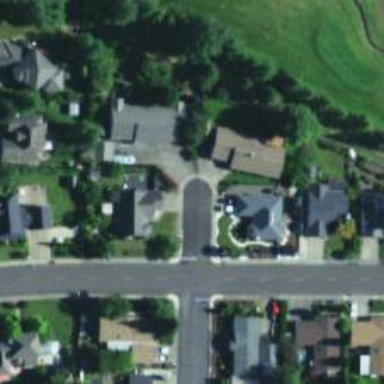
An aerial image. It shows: Residential road.